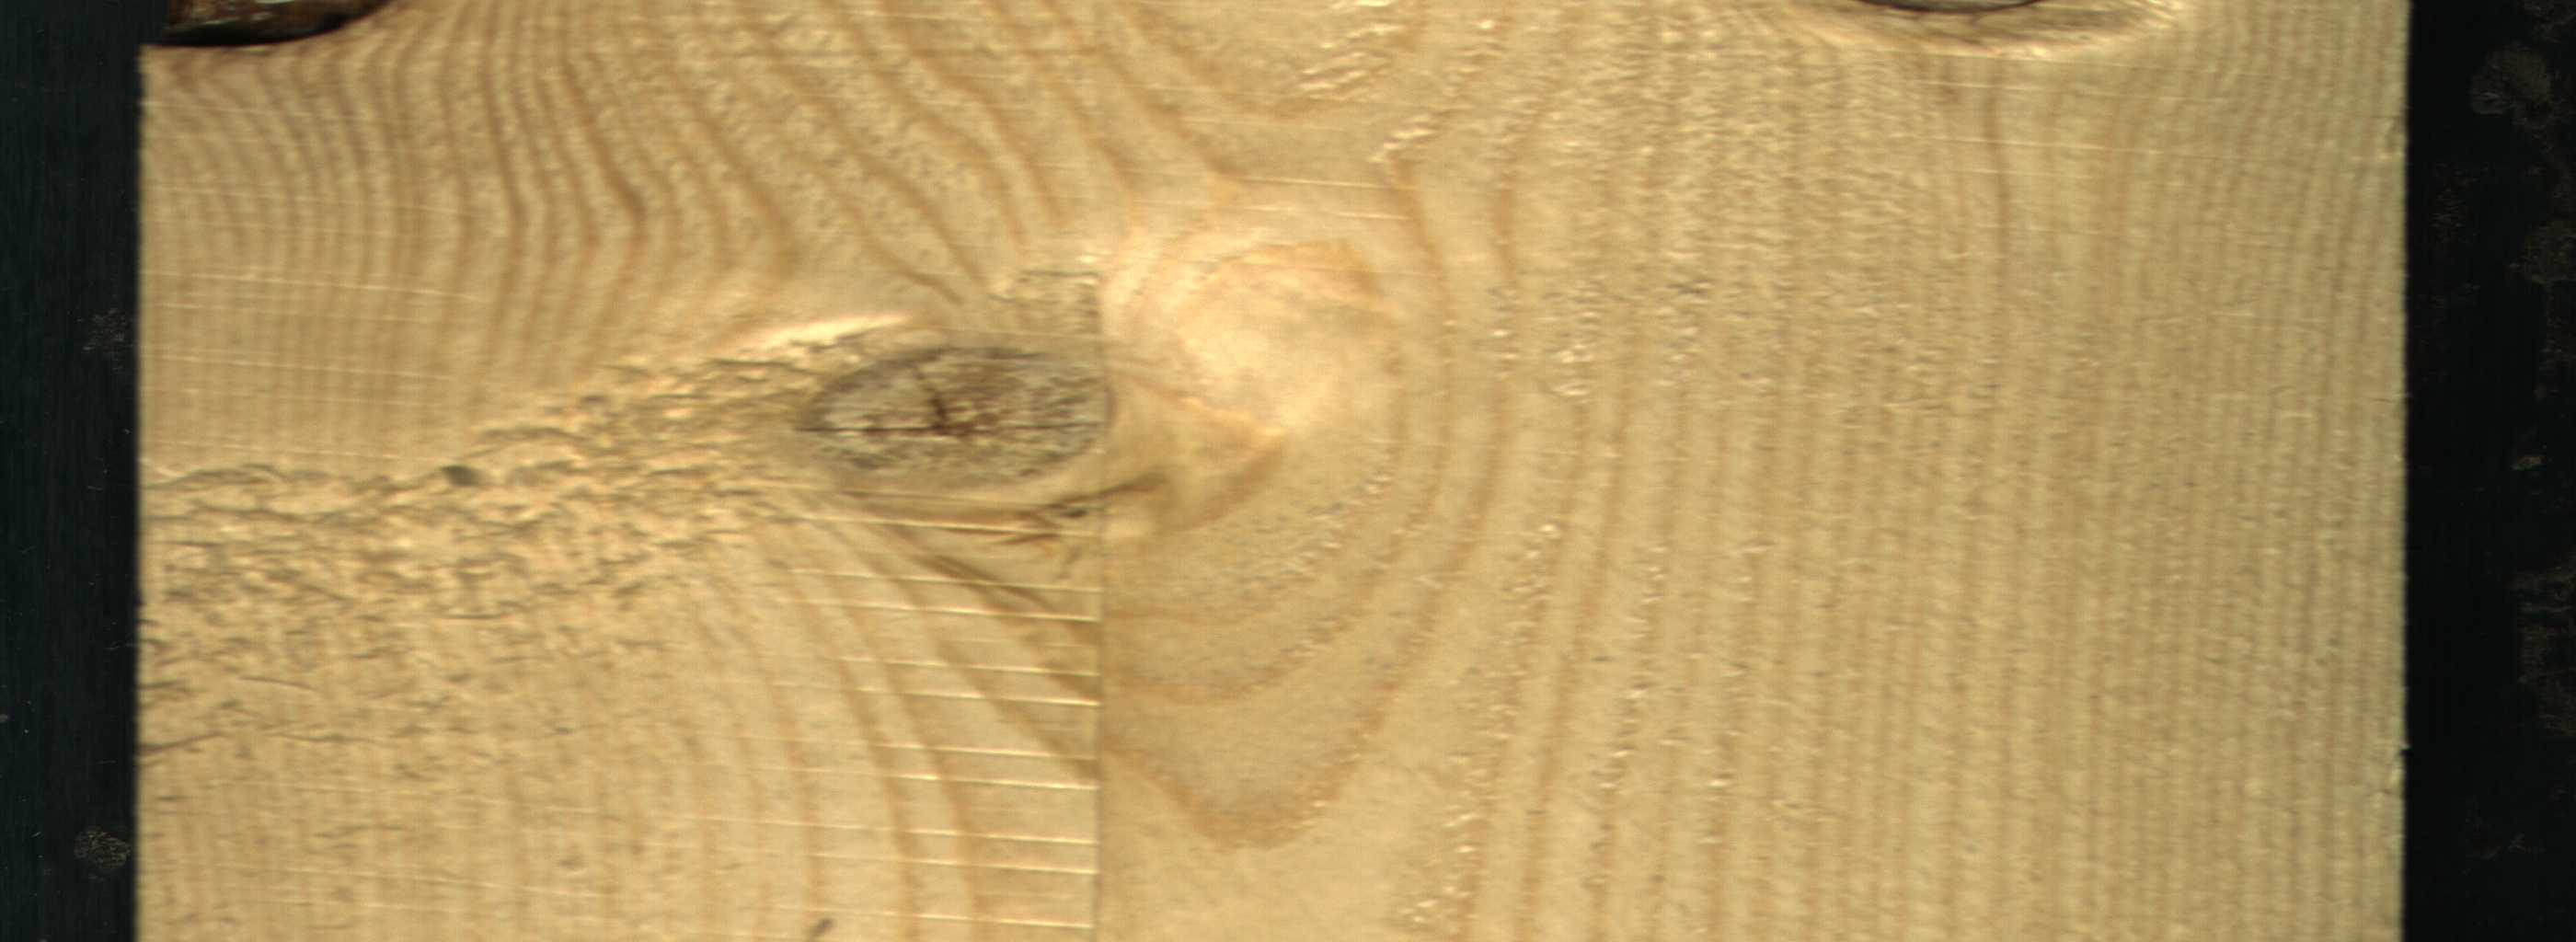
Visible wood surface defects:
knot_with_crack
Knot_missing
Live_Knot